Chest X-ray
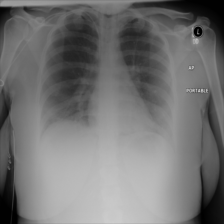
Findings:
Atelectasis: negative
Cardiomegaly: negative
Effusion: negative
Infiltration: positive
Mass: negative
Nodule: positive
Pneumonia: negative
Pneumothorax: negative
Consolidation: negative
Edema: negative
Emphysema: negative
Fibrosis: negative
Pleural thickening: negative
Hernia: negative